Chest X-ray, PA view. Patient: 70 years old, sex M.
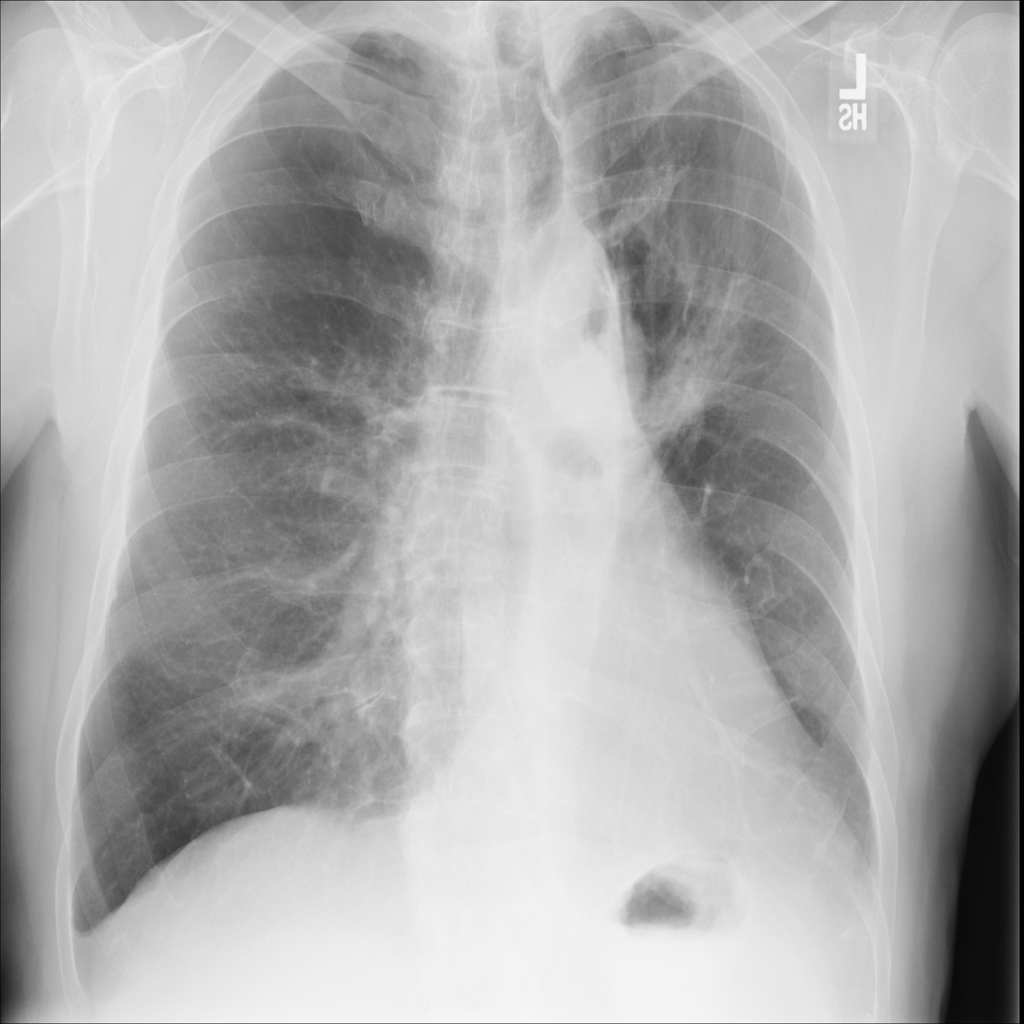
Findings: Mass, Pleural_Thickening